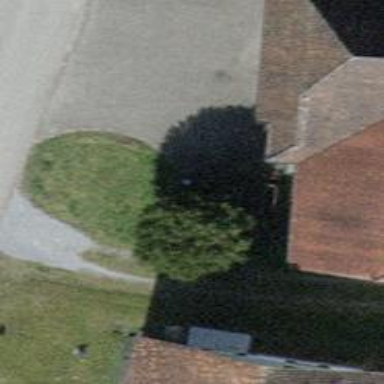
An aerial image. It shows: Single tag "natural: tree."